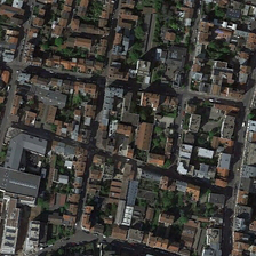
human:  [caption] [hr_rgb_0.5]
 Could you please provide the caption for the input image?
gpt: The crowded houses are divided into several blocks from the streets.

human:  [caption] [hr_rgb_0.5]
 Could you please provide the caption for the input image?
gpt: Full houses are divided into several blocks across the streets.

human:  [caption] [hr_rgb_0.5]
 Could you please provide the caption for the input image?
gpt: The crowded house was divided into blocks by the street.

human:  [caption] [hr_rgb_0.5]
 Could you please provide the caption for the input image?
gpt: Crowded houses are divided into several blocks on the street.

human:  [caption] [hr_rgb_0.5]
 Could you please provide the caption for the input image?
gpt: The crowded houses are divided into several blocks from the streets.